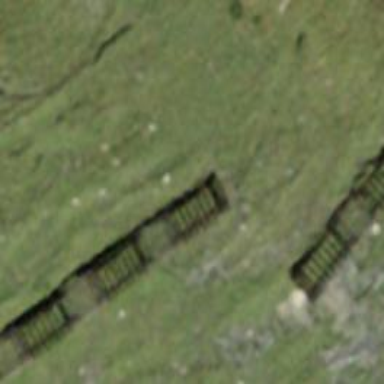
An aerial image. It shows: Snow fence that is man-made.